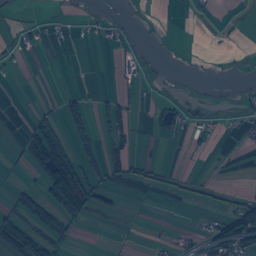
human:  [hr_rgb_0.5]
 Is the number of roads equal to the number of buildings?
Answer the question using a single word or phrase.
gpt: no

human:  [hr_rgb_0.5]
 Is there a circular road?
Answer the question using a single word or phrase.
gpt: no

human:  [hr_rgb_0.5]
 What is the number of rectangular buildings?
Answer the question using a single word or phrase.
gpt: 122

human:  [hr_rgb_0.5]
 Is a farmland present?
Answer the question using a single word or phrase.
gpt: yes

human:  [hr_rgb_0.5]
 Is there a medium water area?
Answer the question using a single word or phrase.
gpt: yes

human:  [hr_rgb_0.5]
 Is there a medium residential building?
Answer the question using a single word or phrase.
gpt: yes

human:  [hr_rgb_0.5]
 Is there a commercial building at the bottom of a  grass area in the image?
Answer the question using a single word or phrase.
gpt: yes

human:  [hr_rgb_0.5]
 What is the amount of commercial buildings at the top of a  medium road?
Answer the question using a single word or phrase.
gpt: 0

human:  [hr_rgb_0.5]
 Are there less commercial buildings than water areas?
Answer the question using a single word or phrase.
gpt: yes

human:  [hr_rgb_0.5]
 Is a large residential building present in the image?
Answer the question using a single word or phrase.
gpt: yes

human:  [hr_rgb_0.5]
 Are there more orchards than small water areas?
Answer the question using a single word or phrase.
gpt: yes

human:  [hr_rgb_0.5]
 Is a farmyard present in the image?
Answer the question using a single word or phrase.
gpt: yes

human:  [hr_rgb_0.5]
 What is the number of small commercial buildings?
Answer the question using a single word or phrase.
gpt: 3

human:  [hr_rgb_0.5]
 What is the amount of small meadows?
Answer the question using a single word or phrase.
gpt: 3

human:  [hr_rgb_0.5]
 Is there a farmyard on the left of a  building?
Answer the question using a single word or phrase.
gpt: yes

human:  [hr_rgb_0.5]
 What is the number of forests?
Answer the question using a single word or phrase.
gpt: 57

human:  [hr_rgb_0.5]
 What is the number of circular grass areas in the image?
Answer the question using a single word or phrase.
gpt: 0

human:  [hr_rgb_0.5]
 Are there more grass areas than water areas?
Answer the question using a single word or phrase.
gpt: yes

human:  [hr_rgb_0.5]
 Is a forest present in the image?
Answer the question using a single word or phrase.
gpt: yes

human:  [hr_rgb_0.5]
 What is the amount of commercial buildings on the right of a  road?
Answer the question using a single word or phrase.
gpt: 4

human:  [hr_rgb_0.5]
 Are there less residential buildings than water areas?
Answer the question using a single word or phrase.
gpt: no

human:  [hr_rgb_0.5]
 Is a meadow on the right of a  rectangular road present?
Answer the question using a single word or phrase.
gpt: no

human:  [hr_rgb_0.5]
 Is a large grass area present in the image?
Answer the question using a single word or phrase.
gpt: yes

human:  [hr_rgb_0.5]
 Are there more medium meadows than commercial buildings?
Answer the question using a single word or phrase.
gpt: yes

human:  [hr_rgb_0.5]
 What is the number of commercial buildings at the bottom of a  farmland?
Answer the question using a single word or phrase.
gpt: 4

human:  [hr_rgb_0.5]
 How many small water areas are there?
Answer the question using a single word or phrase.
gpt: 15

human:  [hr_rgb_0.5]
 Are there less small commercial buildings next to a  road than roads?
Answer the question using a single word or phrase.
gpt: yes

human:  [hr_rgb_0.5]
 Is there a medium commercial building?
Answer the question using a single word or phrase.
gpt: yes

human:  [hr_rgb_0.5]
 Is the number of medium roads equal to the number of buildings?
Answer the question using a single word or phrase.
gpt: no

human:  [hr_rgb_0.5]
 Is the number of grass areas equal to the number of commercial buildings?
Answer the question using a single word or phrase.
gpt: no

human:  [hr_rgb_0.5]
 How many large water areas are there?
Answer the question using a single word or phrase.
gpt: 10

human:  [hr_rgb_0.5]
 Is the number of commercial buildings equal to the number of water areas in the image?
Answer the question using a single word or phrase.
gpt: no

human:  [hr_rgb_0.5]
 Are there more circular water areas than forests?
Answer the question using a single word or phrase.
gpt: no

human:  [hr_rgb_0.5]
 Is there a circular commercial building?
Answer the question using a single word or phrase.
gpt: no

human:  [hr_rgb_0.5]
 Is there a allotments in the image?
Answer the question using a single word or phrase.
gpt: yes

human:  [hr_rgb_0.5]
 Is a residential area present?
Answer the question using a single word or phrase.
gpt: yes